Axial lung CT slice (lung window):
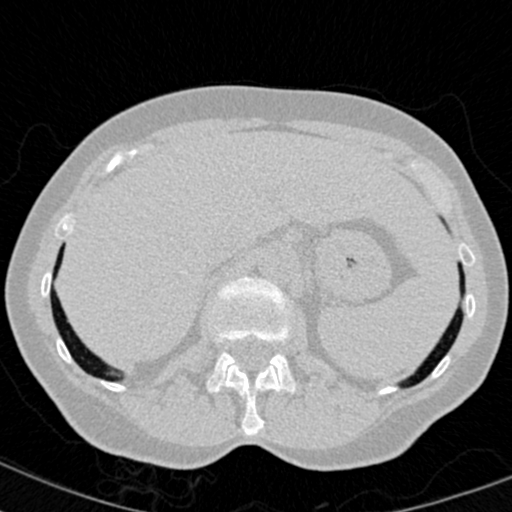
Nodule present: no